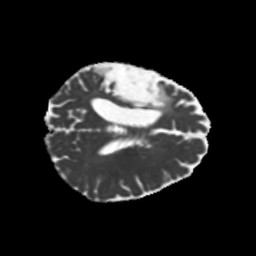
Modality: MD
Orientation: axial
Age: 56
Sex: female
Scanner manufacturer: siemens
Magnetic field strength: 3 T
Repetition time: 5.25 s
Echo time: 0.08 s